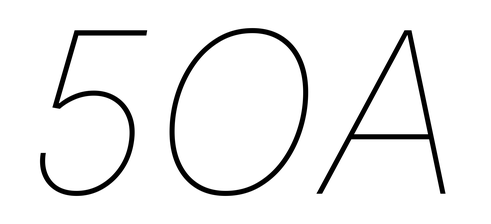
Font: Inter-Italic_Thin_Italic